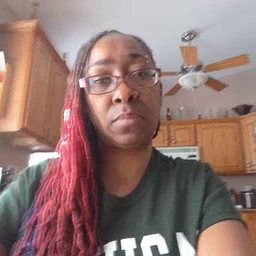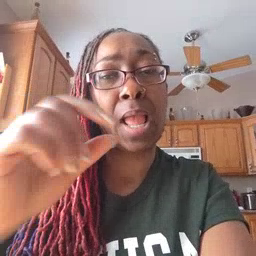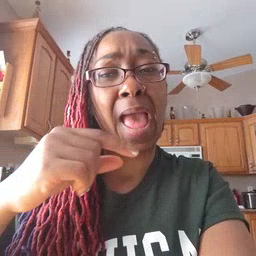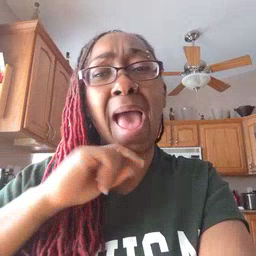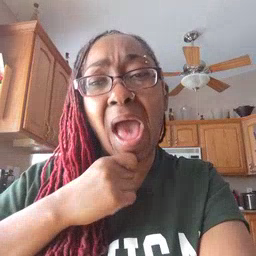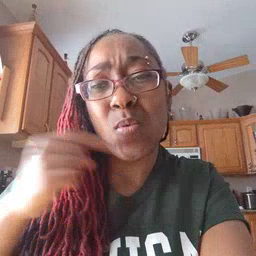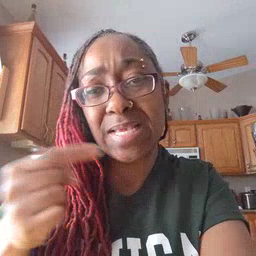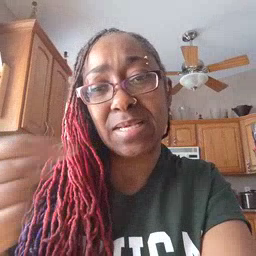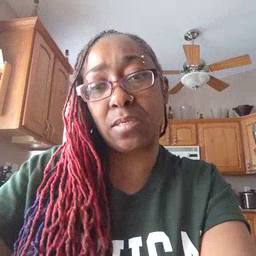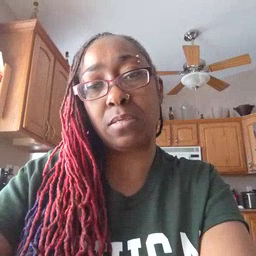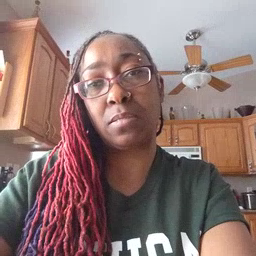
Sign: owie